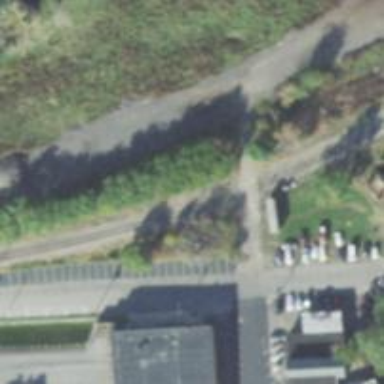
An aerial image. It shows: Railway level crossing.